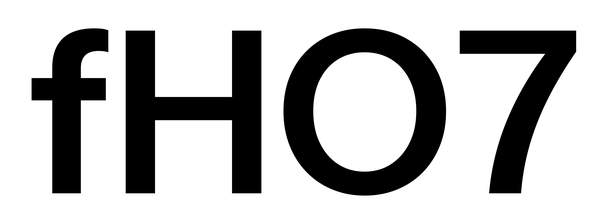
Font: InstrumentSans_SemiBold